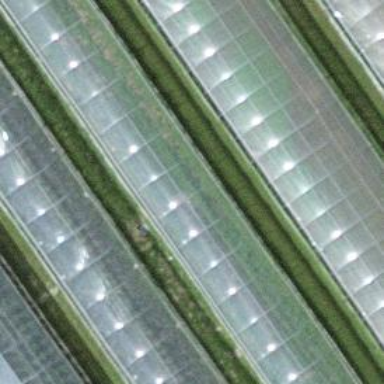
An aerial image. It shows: Greenhouse.